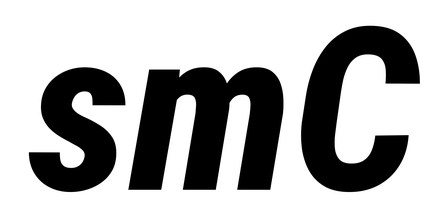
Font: Roboto-Italic_Condensed_ExtraBold_Italic